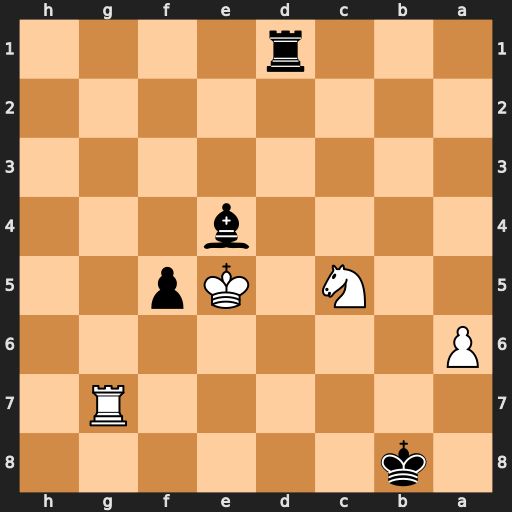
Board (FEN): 1k6/6R1/P7/2N1Kp2/4b3/8/8/3r4
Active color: b
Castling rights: -
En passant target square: -
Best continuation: Rd5+ Kf6 Rxc5 a7+ Ka8